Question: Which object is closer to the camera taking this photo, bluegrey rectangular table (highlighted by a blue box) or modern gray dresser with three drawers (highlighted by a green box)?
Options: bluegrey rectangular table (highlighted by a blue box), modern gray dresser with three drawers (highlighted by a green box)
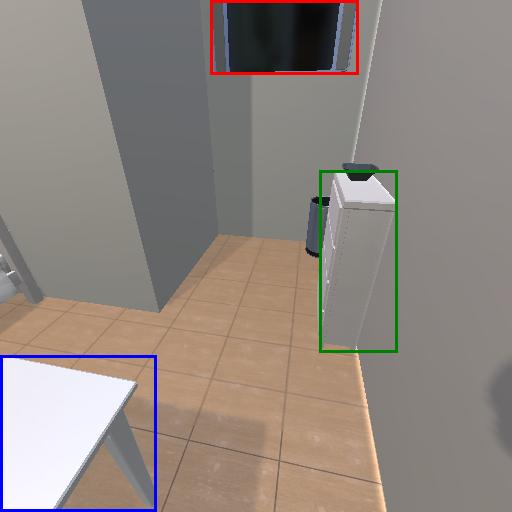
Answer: bluegrey rectangular table (highlighted by a blue box)